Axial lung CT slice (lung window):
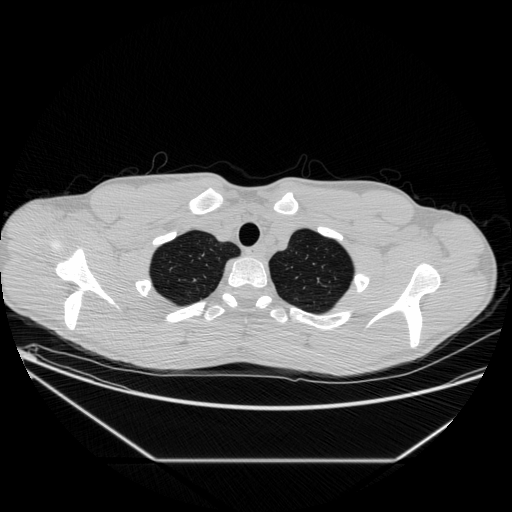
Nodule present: no